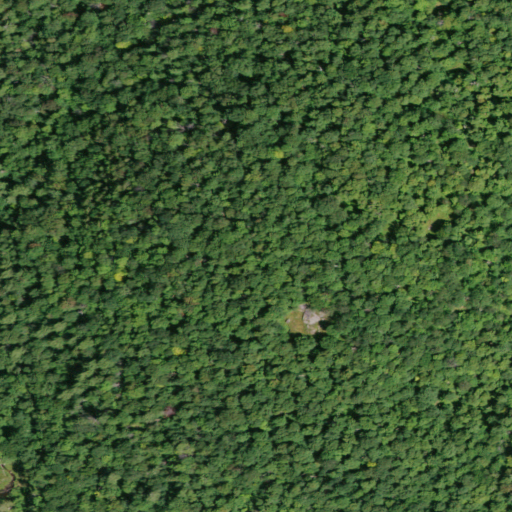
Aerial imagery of mountain in New York named Lawyer Mountain containing deciduous forest, evergreen forest, and mixed forest